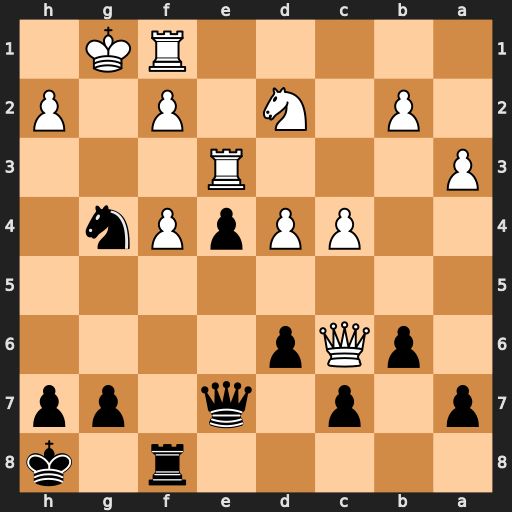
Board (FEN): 5r1k/p1p1q1pp/1pQp4/8/2PPpPn1/P3R3/1P1N1P1P/5RK1
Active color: b
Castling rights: -
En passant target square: -
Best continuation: Qh4 h3 Nxe3 fxe3 Qg3+ Kh1 Qxh3+